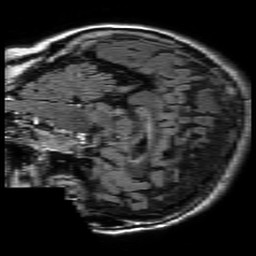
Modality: FLAIR
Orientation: sagittal
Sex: female
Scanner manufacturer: philips
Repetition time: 11 s
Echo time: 0.125 s